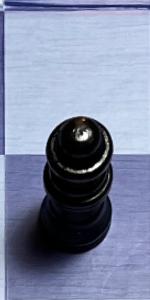
Label: Queen_Black